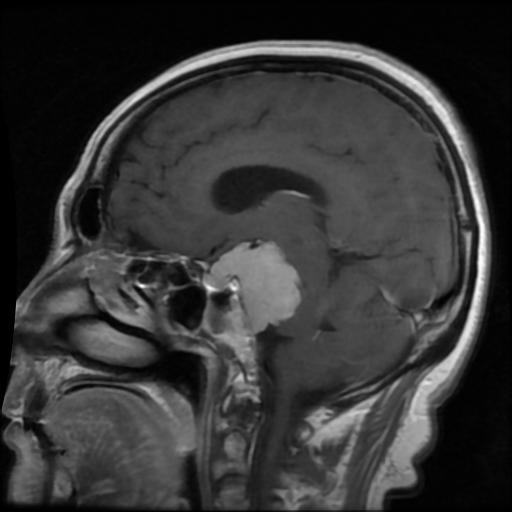
Label: meningioma